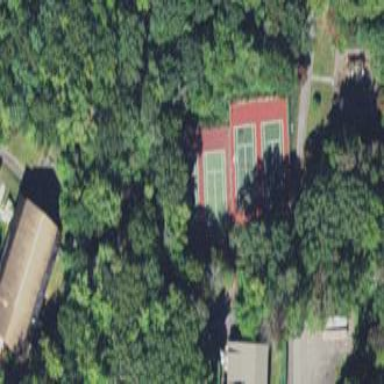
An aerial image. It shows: Tennis court on pitch designated for leisure land.